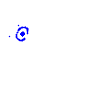
Particle: kaon